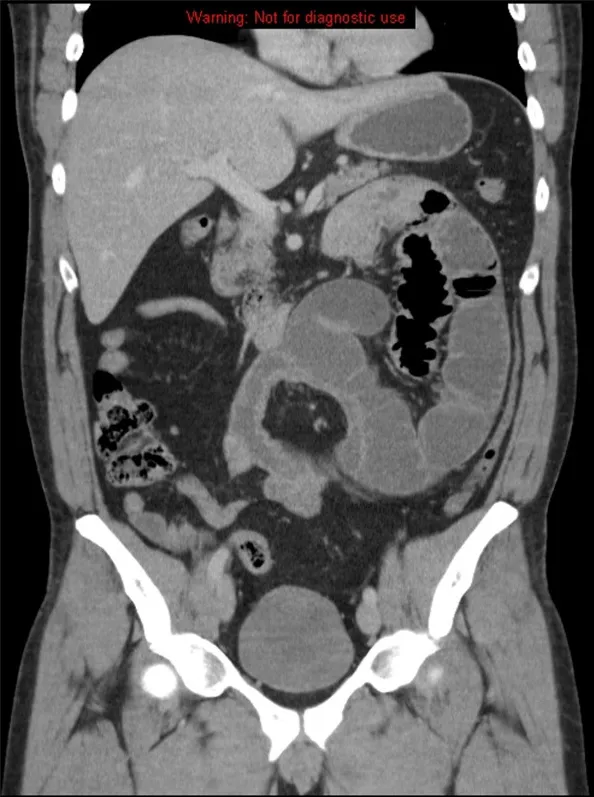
Axial enhanced CT demonstrates a cluster of dilated jejunal loops located in the Landzert s fossa.
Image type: radiology (ct)